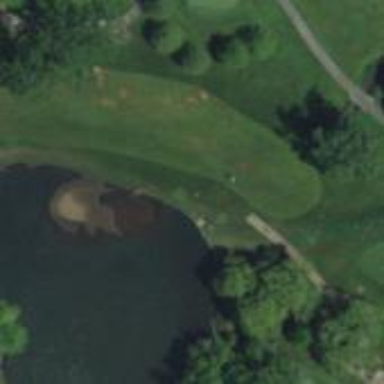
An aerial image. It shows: Grassy area designated as golf fairway.